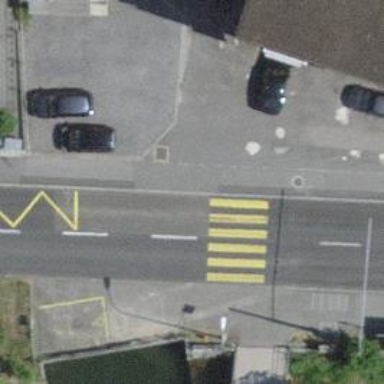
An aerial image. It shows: Uncontrolled zebra crossing with zebra markings.